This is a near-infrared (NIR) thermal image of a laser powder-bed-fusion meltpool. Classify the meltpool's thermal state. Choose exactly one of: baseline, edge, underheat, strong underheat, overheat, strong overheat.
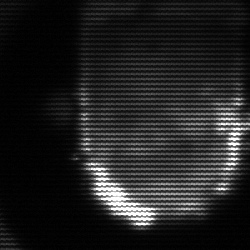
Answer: baseline